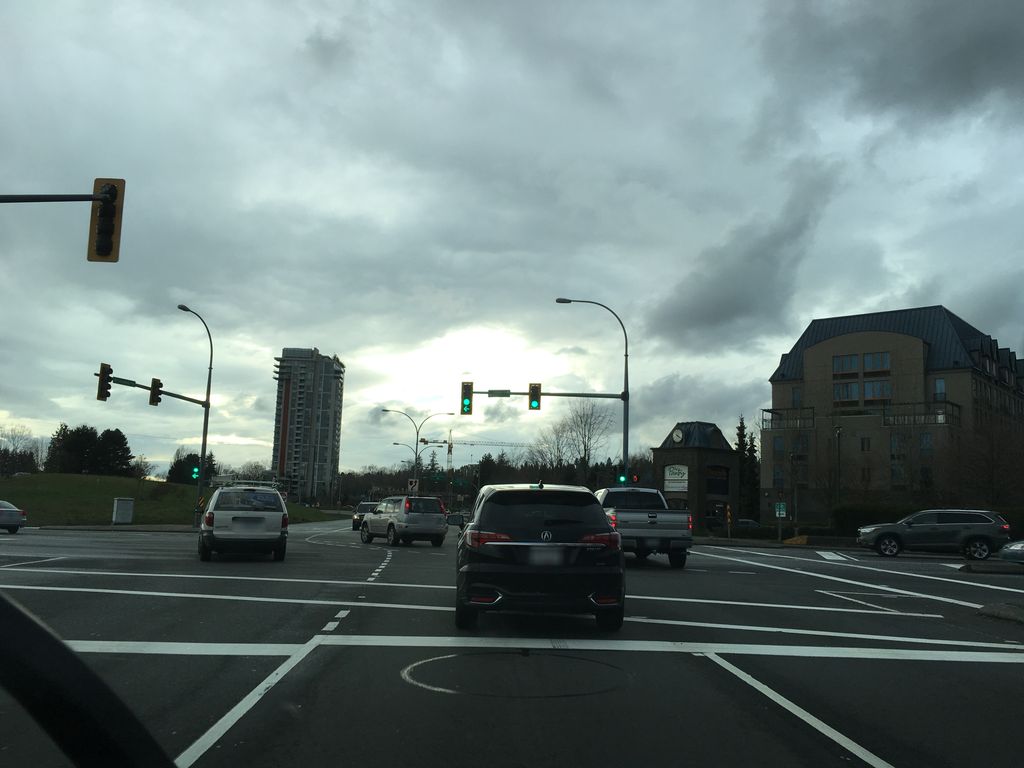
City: vancouver